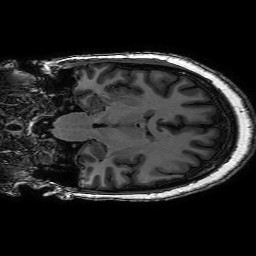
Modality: T1w
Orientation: coronal
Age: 45
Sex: female
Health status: healthy